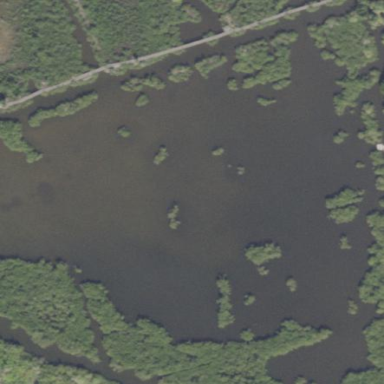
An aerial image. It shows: Wetland area with mangrove vegetation.